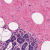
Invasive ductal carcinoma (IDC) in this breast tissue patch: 0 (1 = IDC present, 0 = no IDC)